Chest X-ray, PA view. Patient: 48 years old, sex F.
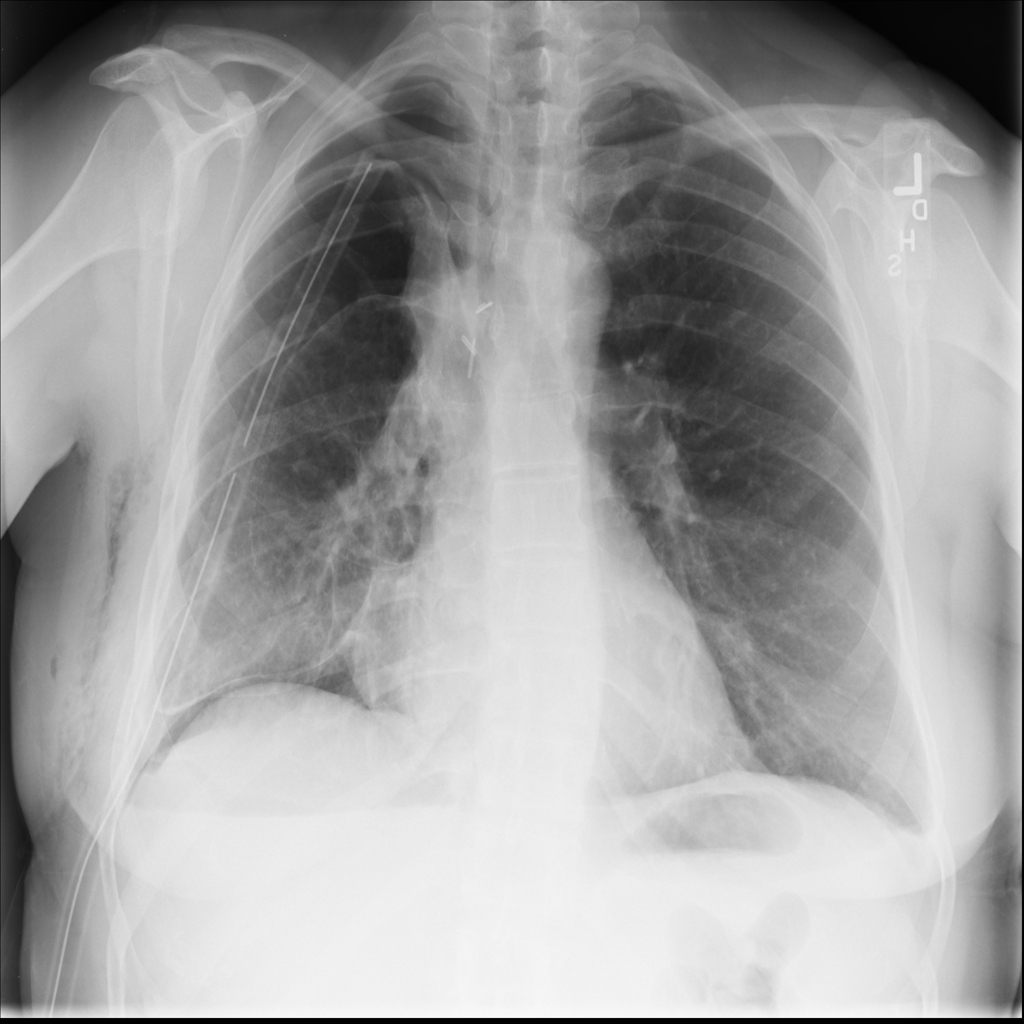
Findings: Effusion